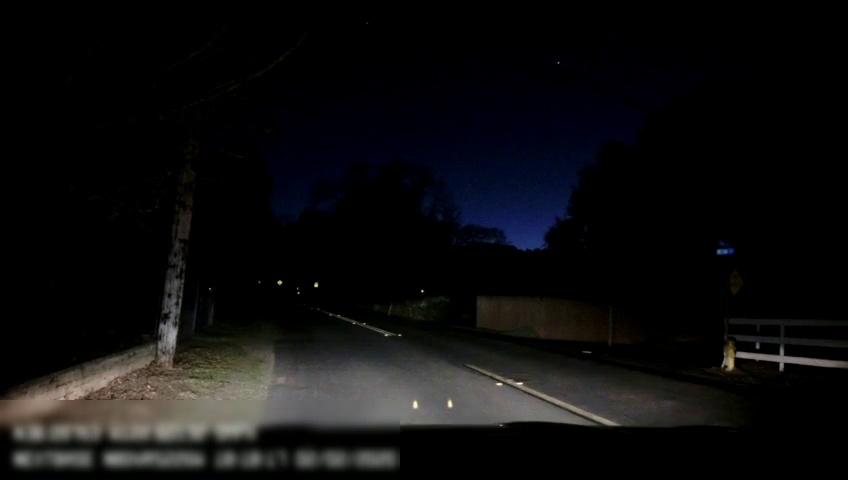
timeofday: Night
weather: Other
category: Drivable Space
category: Lanes | Current Lane
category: Traffic | Signs